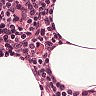
Metastatic tissue present: no